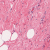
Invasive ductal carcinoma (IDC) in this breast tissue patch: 0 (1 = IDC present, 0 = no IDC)